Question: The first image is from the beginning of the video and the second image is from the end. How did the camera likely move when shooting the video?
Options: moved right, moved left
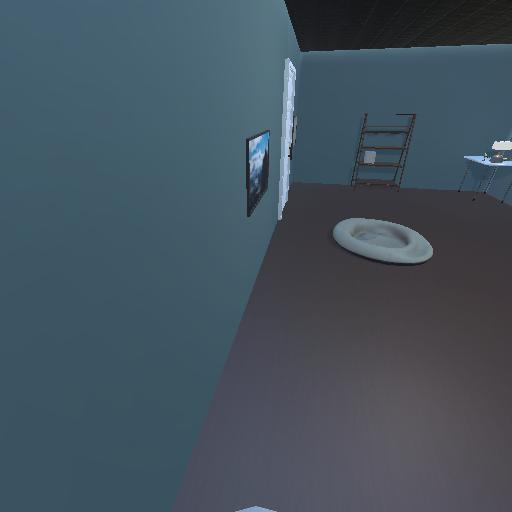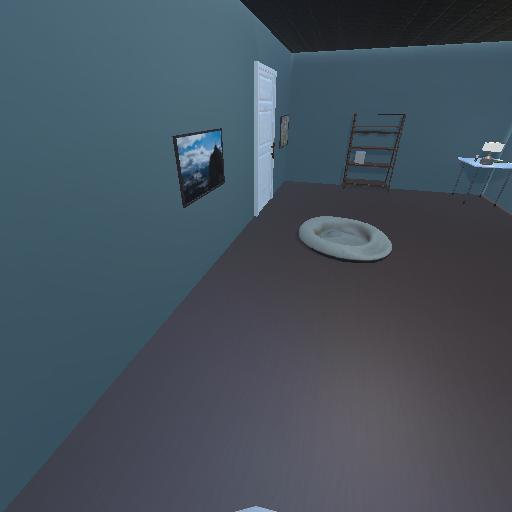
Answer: moved right